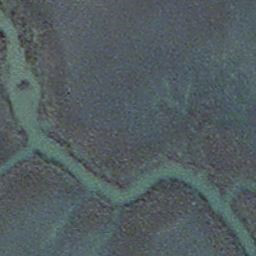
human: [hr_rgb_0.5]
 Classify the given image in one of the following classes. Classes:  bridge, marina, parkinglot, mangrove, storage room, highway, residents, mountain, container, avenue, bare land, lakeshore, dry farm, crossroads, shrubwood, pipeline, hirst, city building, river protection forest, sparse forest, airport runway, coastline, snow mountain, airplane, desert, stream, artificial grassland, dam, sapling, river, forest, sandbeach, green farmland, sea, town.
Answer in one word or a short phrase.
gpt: stream